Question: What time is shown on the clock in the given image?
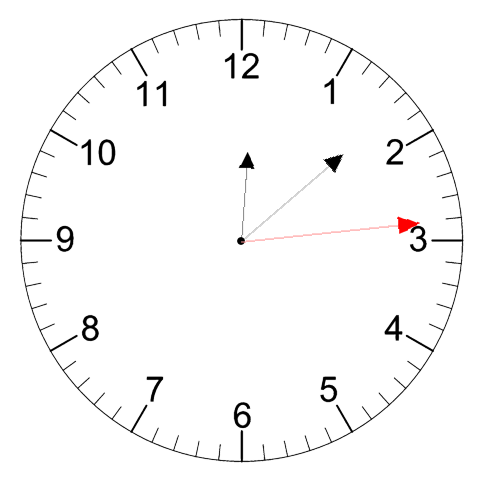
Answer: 12:08:14